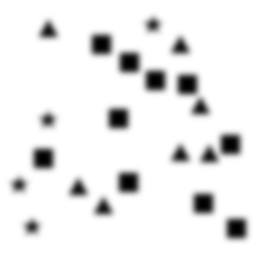
Squares: 10
Triangles: 7
Stars: 4
Total shapes: 21